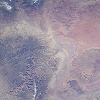
Label: land